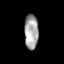
Tissue: skin
Cell type: Others
Senescence score: 0.8195
Nuclear area (px): 479
Mean DAPI intensity: 163.574